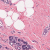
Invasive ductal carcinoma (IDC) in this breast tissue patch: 0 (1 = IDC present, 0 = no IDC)